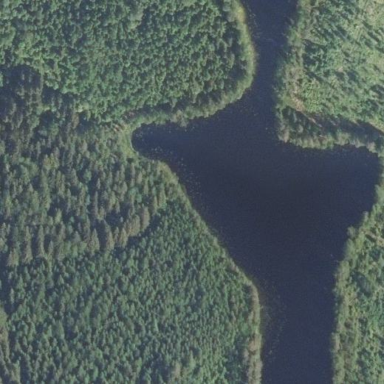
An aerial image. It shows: Beautiful lake surrounded by nature.